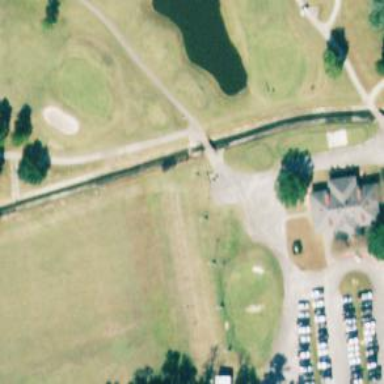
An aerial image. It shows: Golf cartpath that is also road path.